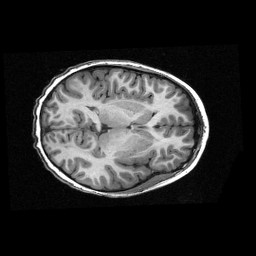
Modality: T1w
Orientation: axial
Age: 9
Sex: female
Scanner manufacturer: siemens
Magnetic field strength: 3 T
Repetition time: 2.3 s
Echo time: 0.00336 s